Question: I've just installed documenter onto a BizTalk 2016 Dev VM after download the msi from GitHub at: <URL>
I run the exe from the start menu shortcut as admin. When I click the "Generate Documentation" button, the progress bar promotes 3 squares before an exception dialog titled "Error Generating Documentation" is displayed. This contains the message "Object reference not set to instance of an object"
I've reduced scope to a single very simple BizTalk application.
I've tried output options of "Compiled Help" and "Word 2003 Xml" but same problem.

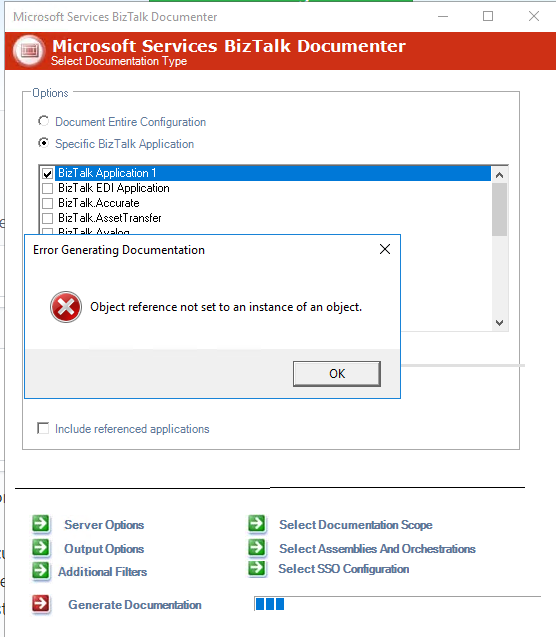
Answer: You will have to download the source code and re-compile, as that version was compiled against .Net 4.5